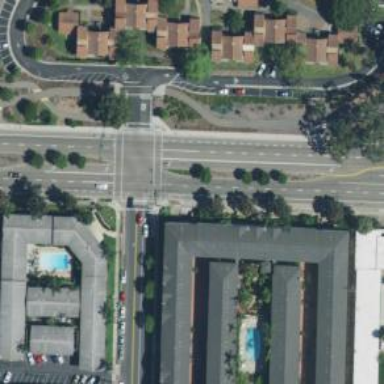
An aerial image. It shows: Zebra crossing on footway.